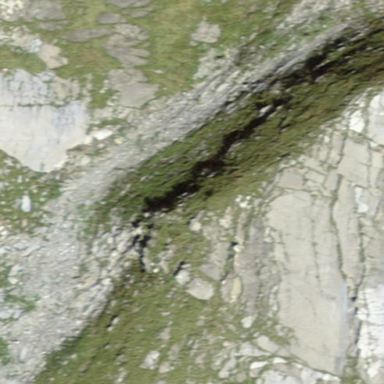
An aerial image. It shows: Natural scree.